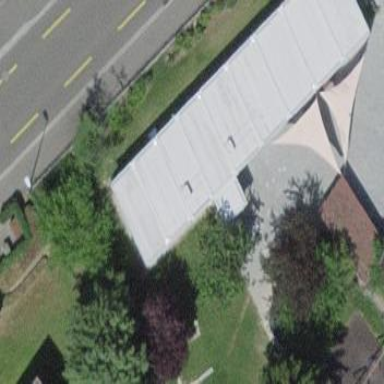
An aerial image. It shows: Kindergarten building.